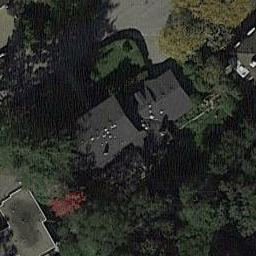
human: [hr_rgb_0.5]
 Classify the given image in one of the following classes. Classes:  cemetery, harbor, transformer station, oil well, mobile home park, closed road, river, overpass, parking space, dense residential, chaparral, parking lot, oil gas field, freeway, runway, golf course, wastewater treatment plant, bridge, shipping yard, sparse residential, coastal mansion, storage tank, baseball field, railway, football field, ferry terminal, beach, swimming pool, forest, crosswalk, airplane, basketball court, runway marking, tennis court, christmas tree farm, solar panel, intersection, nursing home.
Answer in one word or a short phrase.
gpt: sparse residential